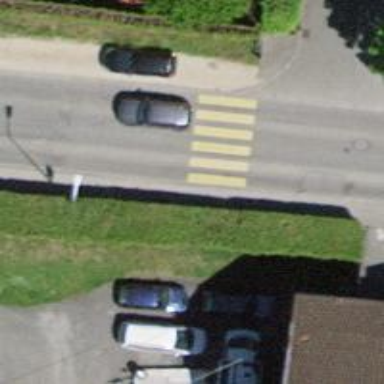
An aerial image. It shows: Marked road crossing with visible markings.